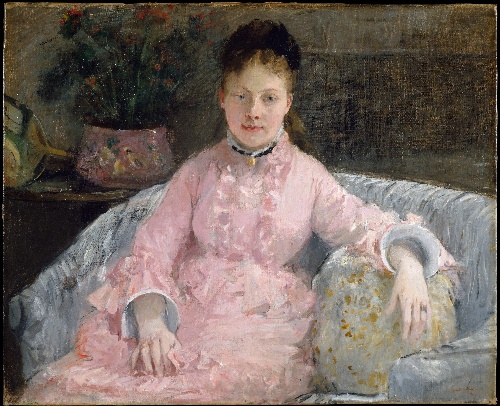
Title: The Pink Dress (Albertie-Marguerite Carré, later Madame Ferdinand-Henri Himmes, 1854–1935)
Artist: Berthe Morisot
Artist bio: French, Bourges 1841–1895 Paris
Date: ca. 1870
Object type: Painting
Classification: Paintings
Medium: Oil on canvas
Dimensions: 21 1/2 x 26 1/2 in. (54.6 x 67.3 cm)
Department: European Paintings
Credit line: The Walter H. and Leonore Annenberg Collection, Bequest of Walter H. Annenberg, 2002
Accession year: 2003
Repository: Metropolitan Museum of Art, New York, NY
Tags: Portraits|Women